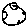
Label: moon